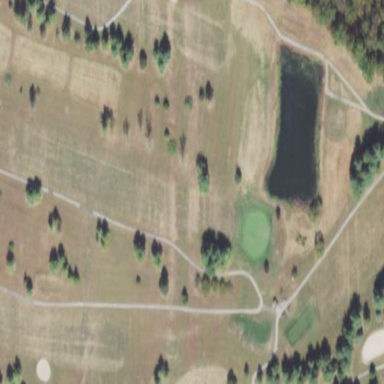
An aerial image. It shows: Lush grass fairway on golf course.